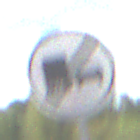
Verkehrszeichen: EndeUeberholverbotKraftfahrzeuge
Umgebung: Outdoor, Nature
Tageszeit: Midday
Wetter: PartlyCloudy
Licht: Natural
Jahreszeit: NotSpecified
Kontrast: HighContrast